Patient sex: M
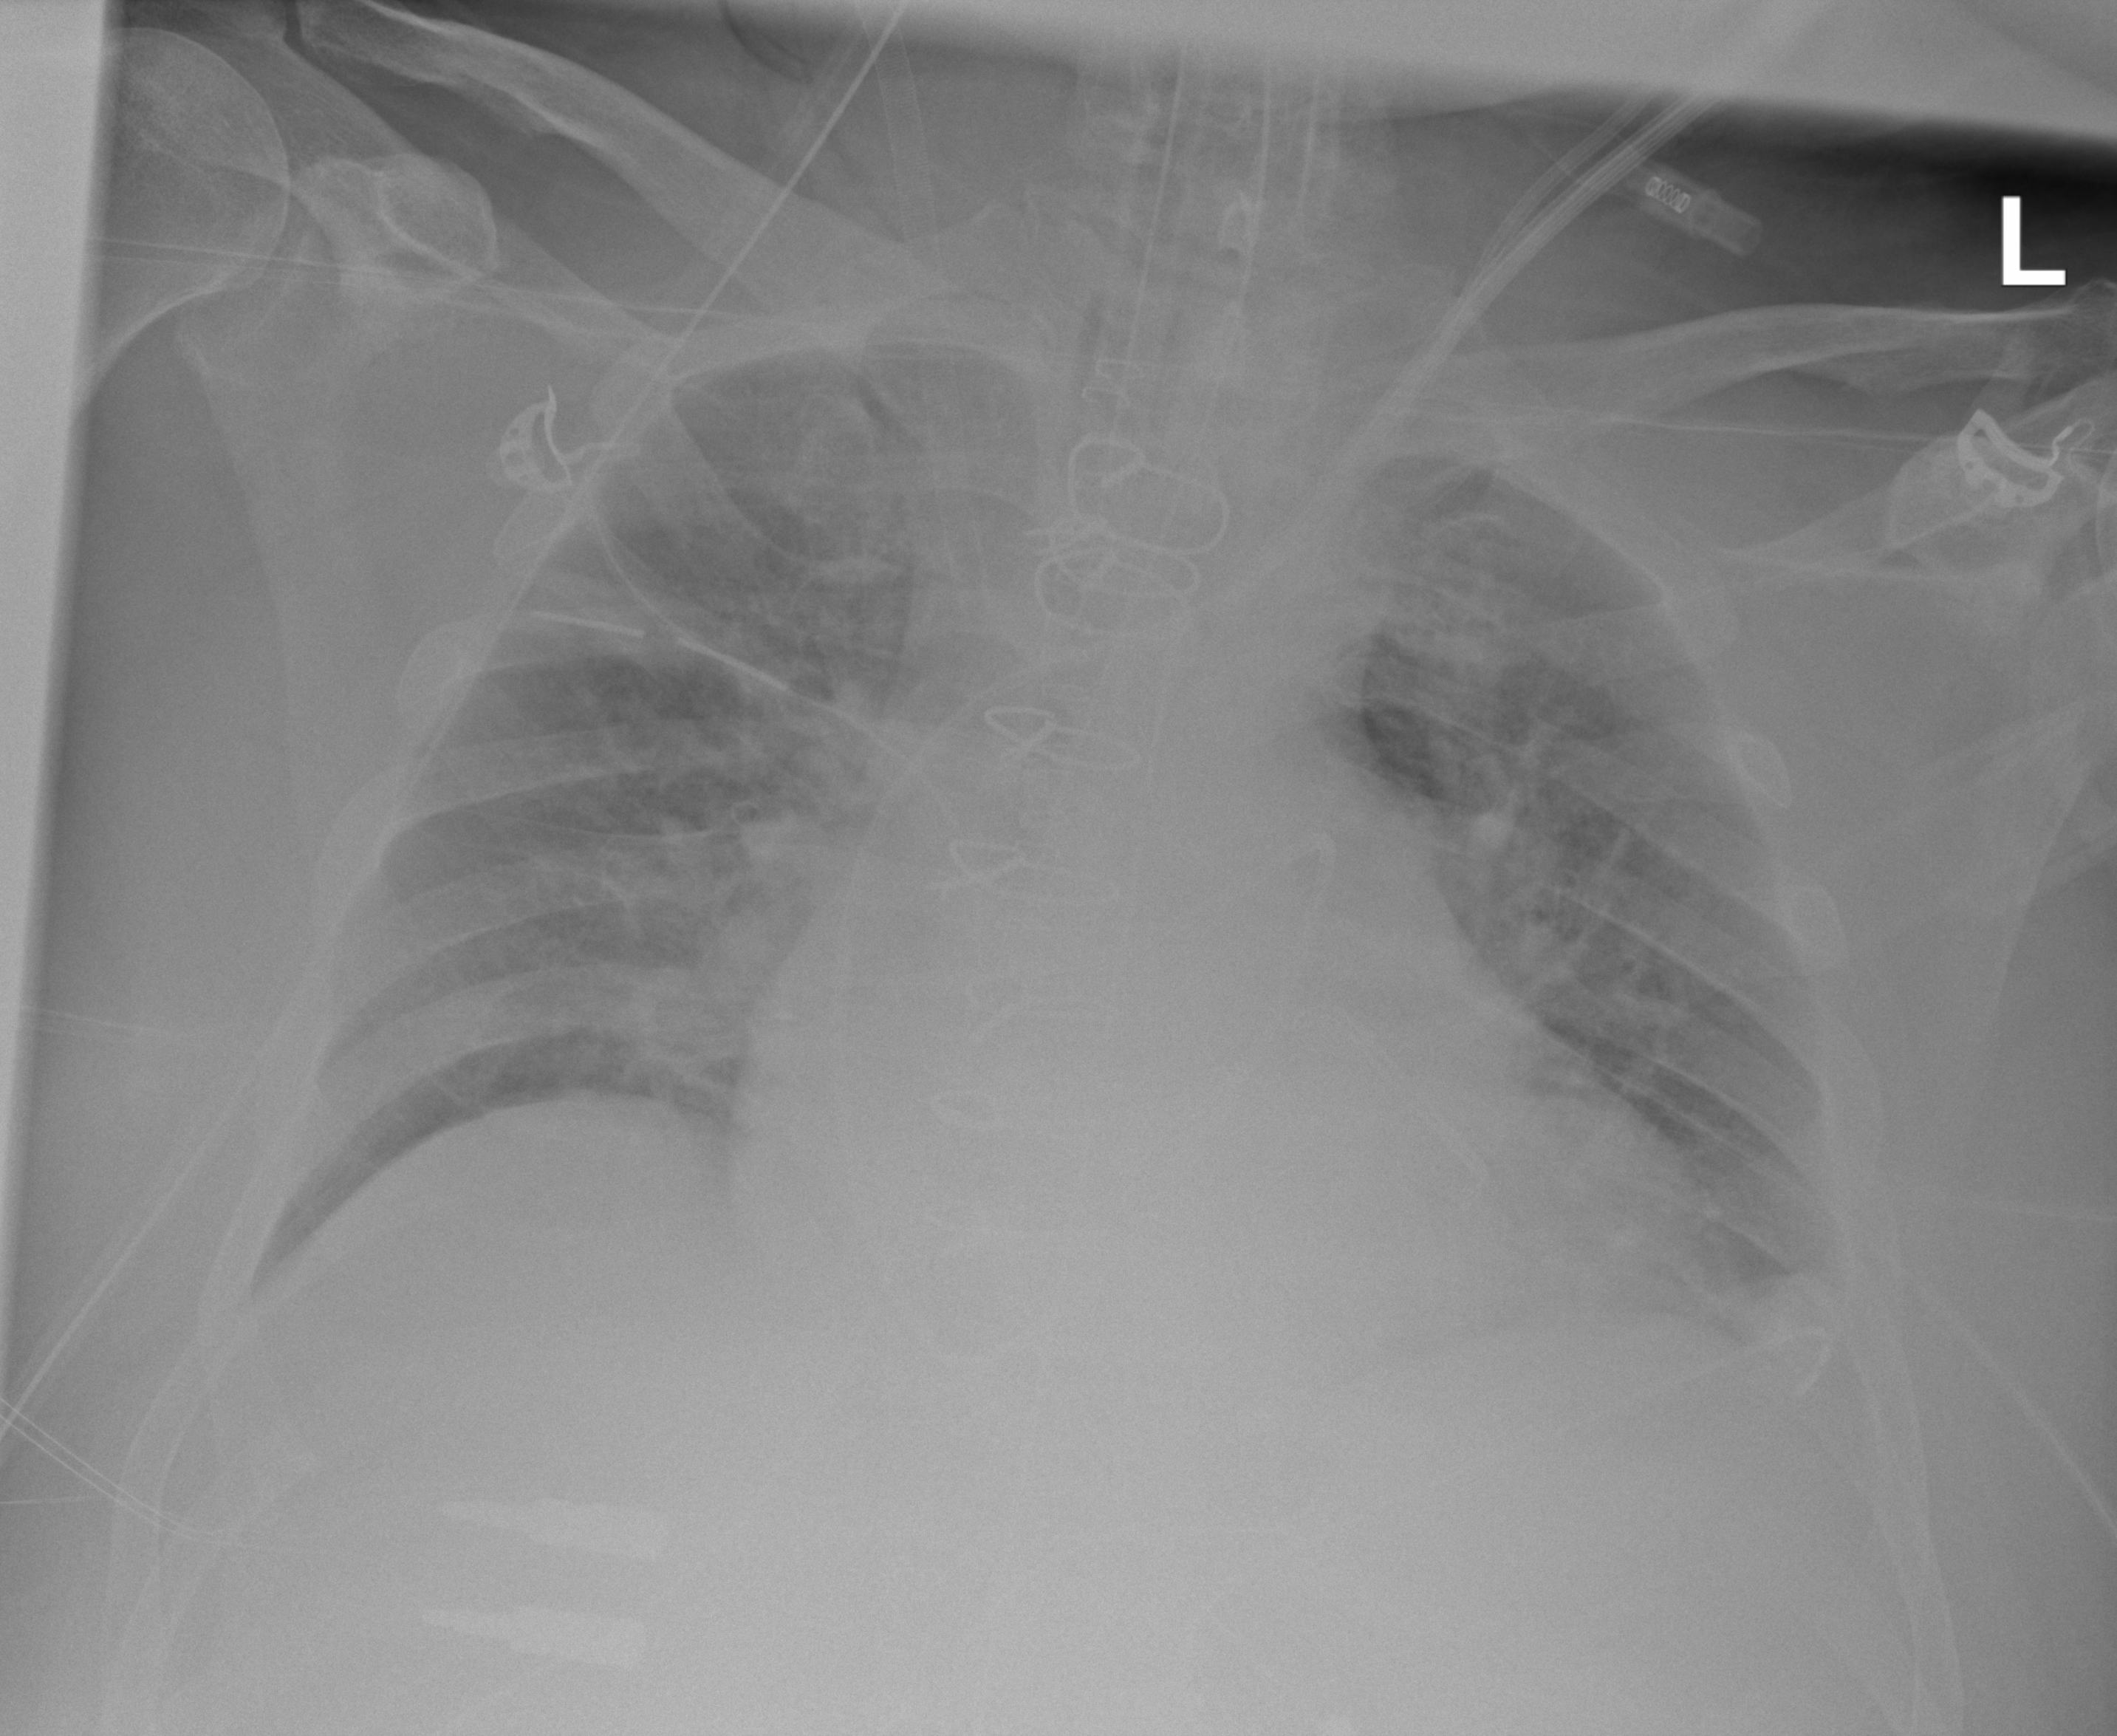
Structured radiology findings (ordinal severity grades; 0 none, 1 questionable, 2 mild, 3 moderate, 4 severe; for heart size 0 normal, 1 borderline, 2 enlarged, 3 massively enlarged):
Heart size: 1
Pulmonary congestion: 2
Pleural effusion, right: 0
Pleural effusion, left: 2
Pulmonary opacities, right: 1
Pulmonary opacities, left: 1
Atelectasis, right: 2
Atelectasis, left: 2